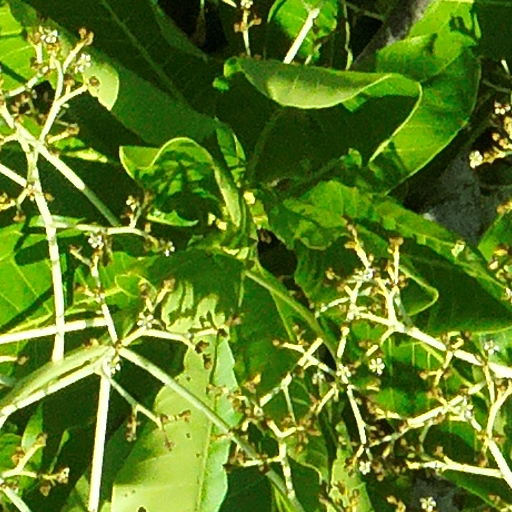
Species: Anacardium excelsum
GBIF accepted scientific name: Anacardium excelsum
Crown area (m\u00b2): 155.145